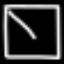
Label: square